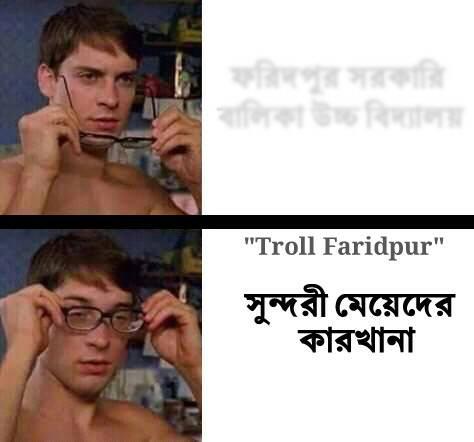
Caption: ফরিদপুর সরকারি বালিকা উচ্চ বিদ্যালয়      সুন্দরী মেয়েদের কারখানা
Label: non-hate